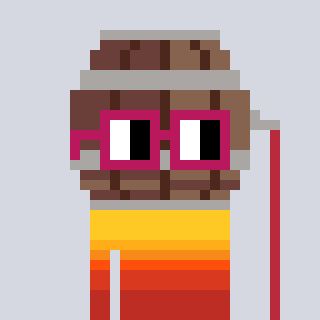
a pixel art character with square dark red glasses, a wine barrel-shaped head and a orange-colored body on a cool background